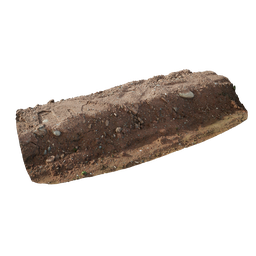
Label: nature